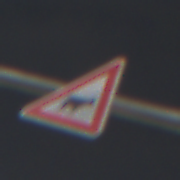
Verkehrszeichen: ViehtriebLinks
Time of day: Night
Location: Outdoor (Urban)
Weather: PartlyCloudy
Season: NotSpecified
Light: Artificial